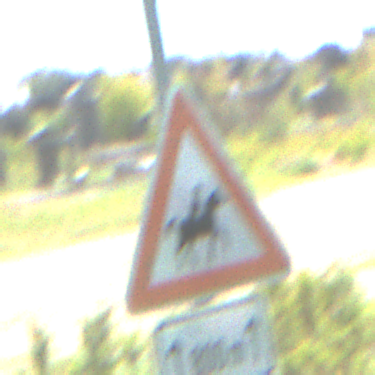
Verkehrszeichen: ReiterLinks
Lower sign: LaengeEinerStrecke1
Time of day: Midday
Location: Outdoor (Special)
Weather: PartlyCloudy
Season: NotSpecified
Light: Natural